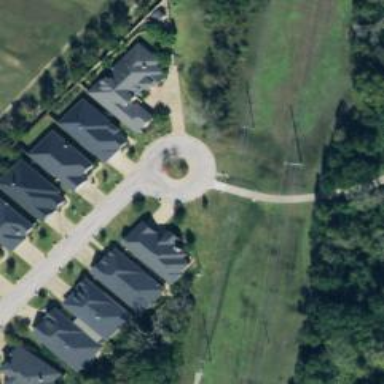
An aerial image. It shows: Turning loop on the road.